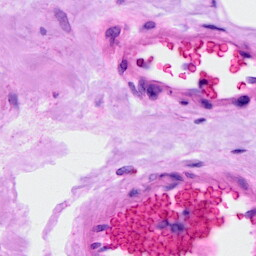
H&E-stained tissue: Breast